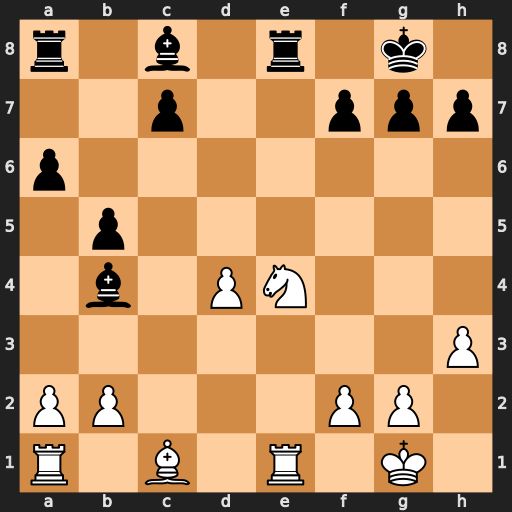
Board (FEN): r1b1r1k1/2p2ppp/p7/1p6/1b1PN3/7P/PP3PP1/R1B1R1K1
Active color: w
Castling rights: -
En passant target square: -
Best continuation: Nf6+ gxf6 Rxe8+